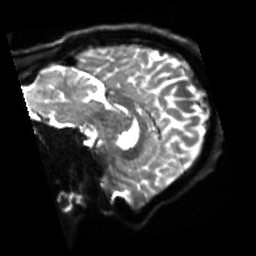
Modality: sbref
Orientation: sagittal
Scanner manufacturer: siemens
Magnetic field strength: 3 T
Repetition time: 4 s
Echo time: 0.0594 s